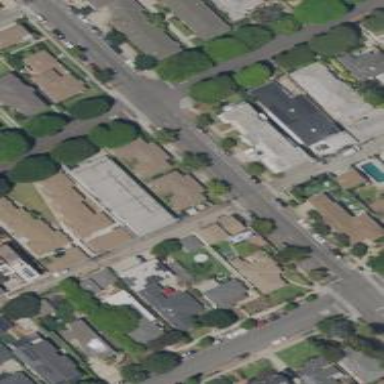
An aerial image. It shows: Residential alleyway.